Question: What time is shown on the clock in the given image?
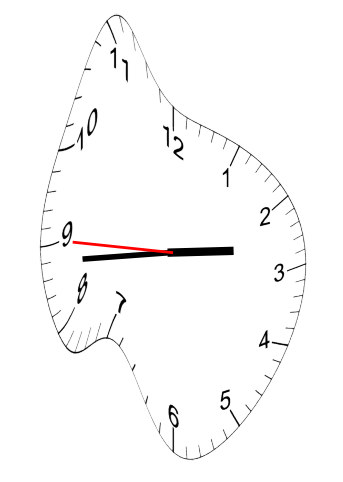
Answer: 02:43:45